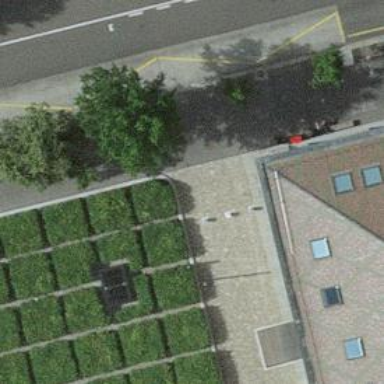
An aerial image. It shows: Bollard barrier.